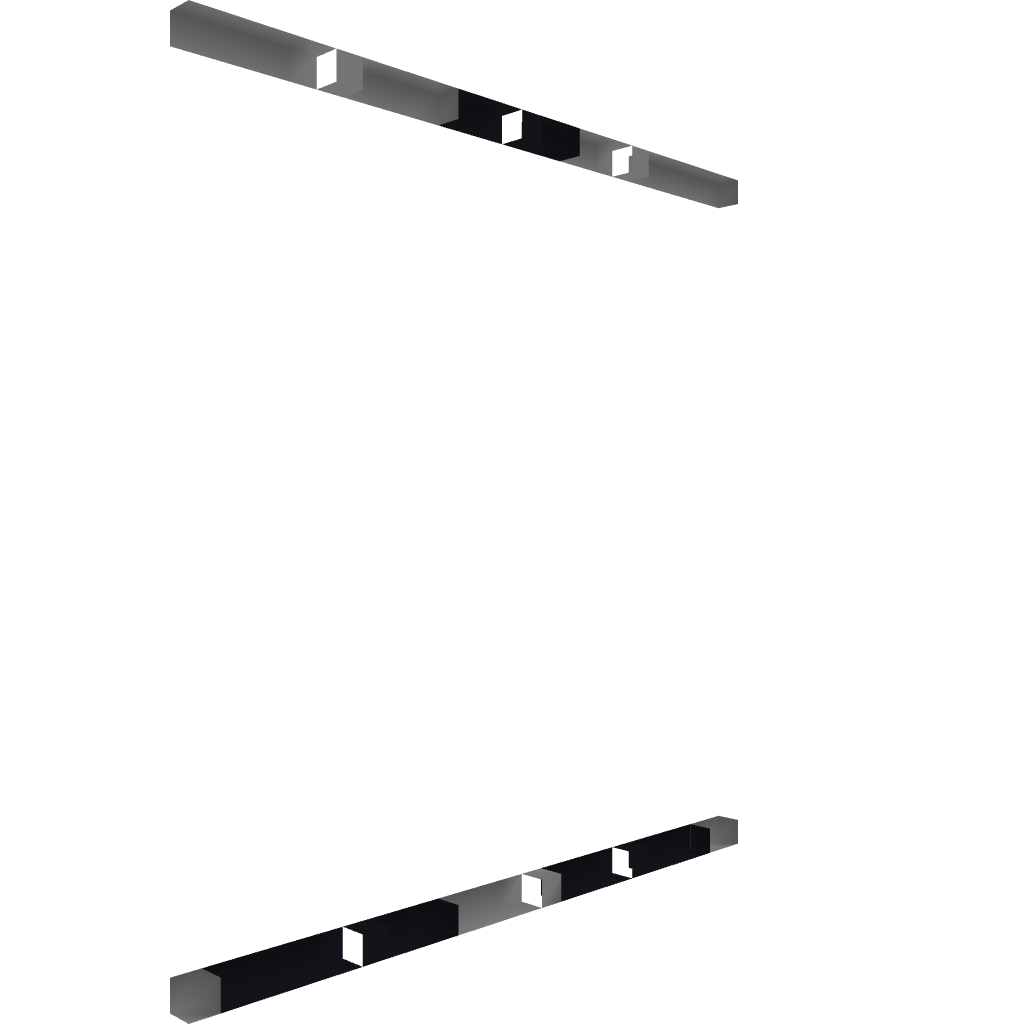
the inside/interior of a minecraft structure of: Skull Man